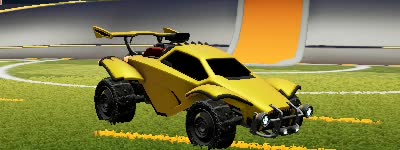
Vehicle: octane